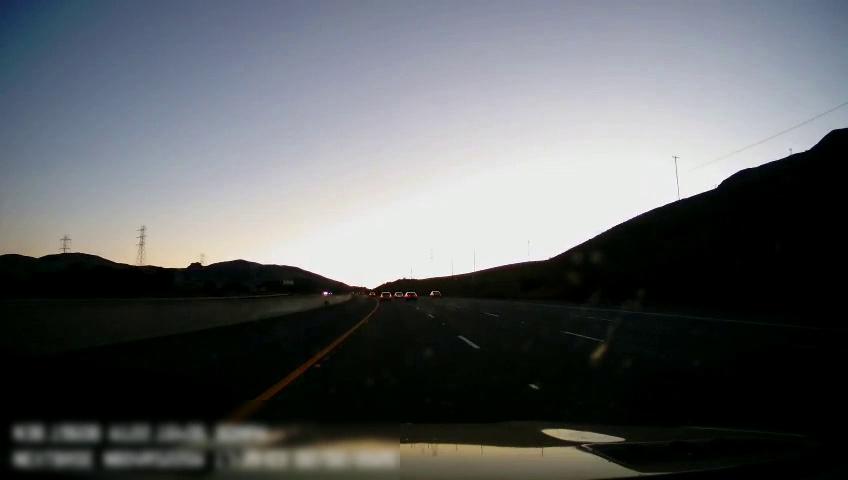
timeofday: Day
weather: Sunny
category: Drivable Space
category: Vehicles | Car
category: Vehicles | Car
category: Vehicles | Car
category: Lanes | Alternate Lane
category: Lanes | Current Lane
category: Lanes | Current Lane
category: Lanes | Alternate Lane
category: Lanes | Alternate Lane